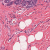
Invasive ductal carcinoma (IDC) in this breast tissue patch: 0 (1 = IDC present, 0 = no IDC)